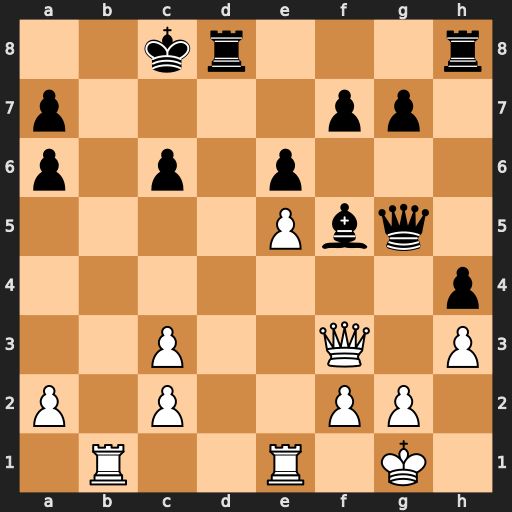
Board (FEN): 2kr3r/p4pp1/p1p1p3/4Pbq1/7p/2P2Q1P/P1P2PP1/1R2R1K1
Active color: w
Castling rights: -
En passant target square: -
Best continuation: Qxc6#